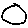
Label: circle